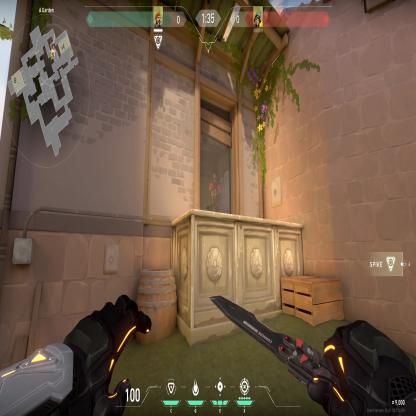
Label: enemy